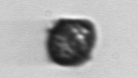
Label: Kryptoperidinium_triquetrum